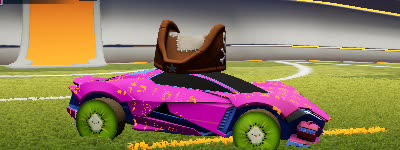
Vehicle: werewolf